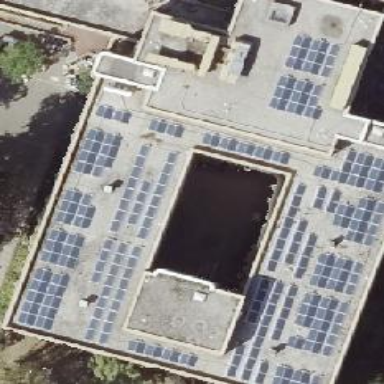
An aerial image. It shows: Solar power generator utilizing photovoltaic technology with solar photovoltaic panels.